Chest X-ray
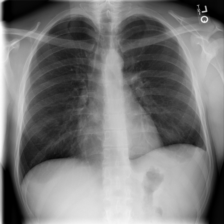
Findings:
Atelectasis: negative
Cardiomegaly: negative
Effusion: negative
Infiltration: negative
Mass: negative
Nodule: negative
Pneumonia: negative
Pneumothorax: negative
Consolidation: negative
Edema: negative
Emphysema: negative
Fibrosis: negative
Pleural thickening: negative
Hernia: negative